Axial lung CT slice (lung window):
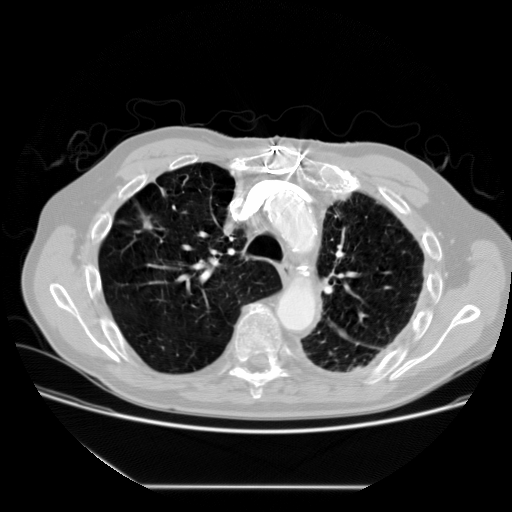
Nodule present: no